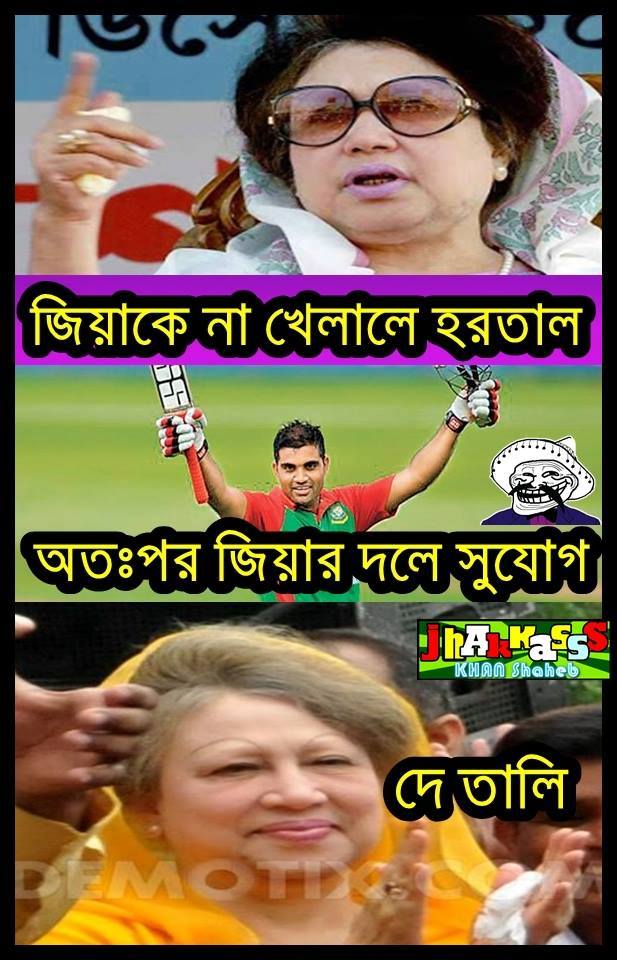
Caption: জিয়াকে না খেলালে হরতাল অতঃপর জিয়ার দলে সুযোগ দে তালি
Label: hate